Field crop: maize
Growth stage: 2
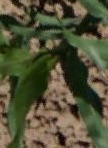
Species: maize